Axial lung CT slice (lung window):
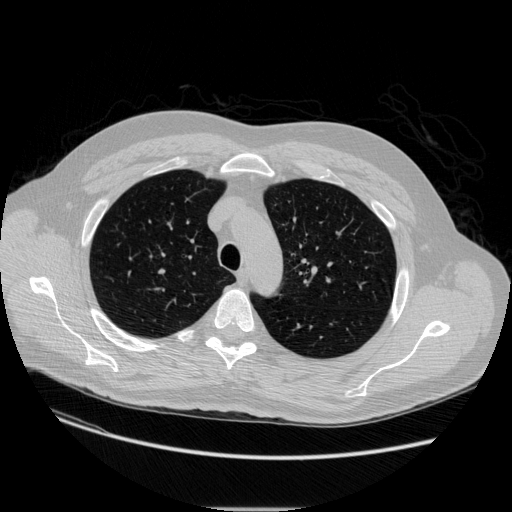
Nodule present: no